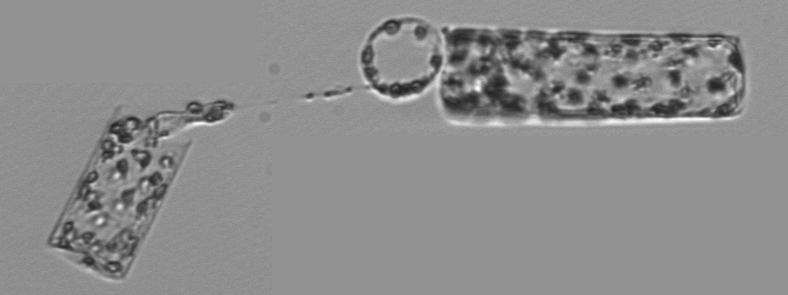
Label: Guinardia_flaccida